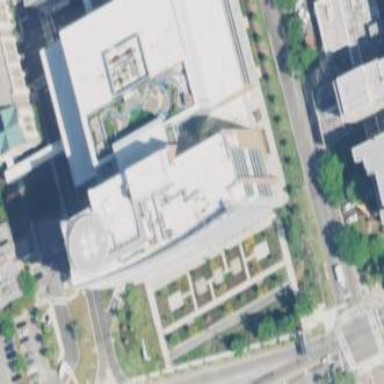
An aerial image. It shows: Hospital building with white roof.